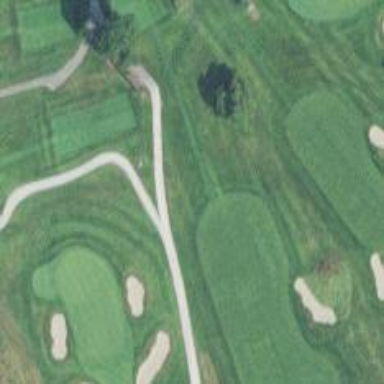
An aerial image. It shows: Path for both roads and golfers.